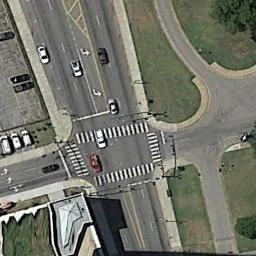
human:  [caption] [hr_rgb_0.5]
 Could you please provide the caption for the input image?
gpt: There are arrows on the ground at the intersection .

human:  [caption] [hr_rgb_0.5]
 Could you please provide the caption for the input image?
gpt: An intersection with normal traffic located in a green area .

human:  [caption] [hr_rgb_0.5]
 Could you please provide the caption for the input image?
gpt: There are several vehicles on the road at the intersection, A building and a large lawn around the intersection, And many cars parked in the open space near the intersection .

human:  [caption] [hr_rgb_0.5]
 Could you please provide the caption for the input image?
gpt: There are several cars at the intersection .

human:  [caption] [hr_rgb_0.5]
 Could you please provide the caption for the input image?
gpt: There are some green lawns around the intersection .